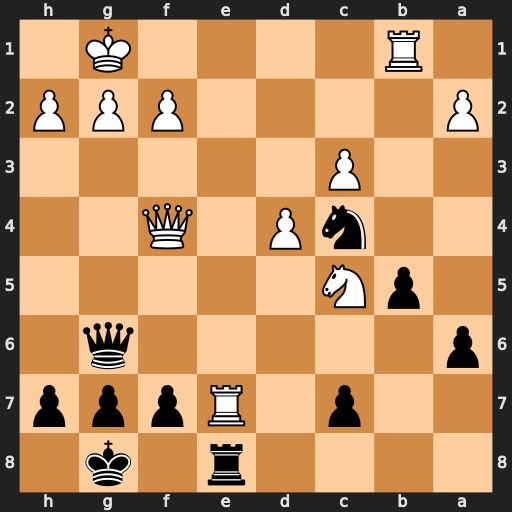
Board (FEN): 4r1k1/2p1Rppp/p5q1/1pN5/2nP1Q2/2P5/P4PPP/1R4K1
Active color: b
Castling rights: -
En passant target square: -
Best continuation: Qxb1+ Qc1 Qxc1+ Re1 Rxe1#